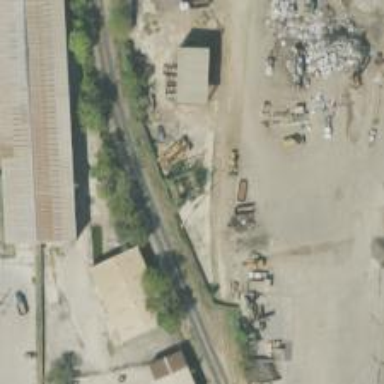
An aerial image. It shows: Disused railway spur.